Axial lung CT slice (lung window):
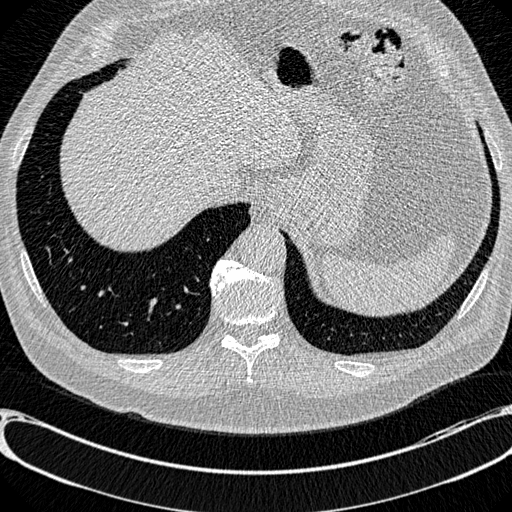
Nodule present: no